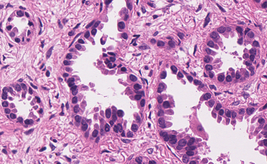
Tumor epithelial tissue: yes
Tumor-associated stroma tissue: yes
Normal tissue: no